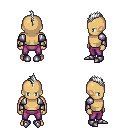
a pixel art fantasy rpg character, male body template, human, tanned skin, steel arm armor, magenta pants, white mohawk hairstyle, metal boots, four views (front, back, left, right), 2x2 character sprite sheet, small pixel art, hard edges, no anti-aliasing